Interaction volume radius: 5 \u00c5
Interaction volume height: 25 \u00c5
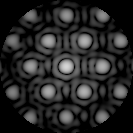
Disorder parameter: 0.09558